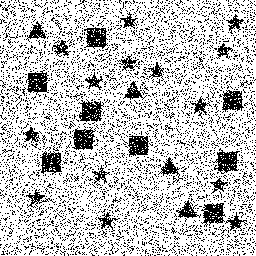
Squares: 9
Triangles: 4
Stars: 14
Total shapes: 27